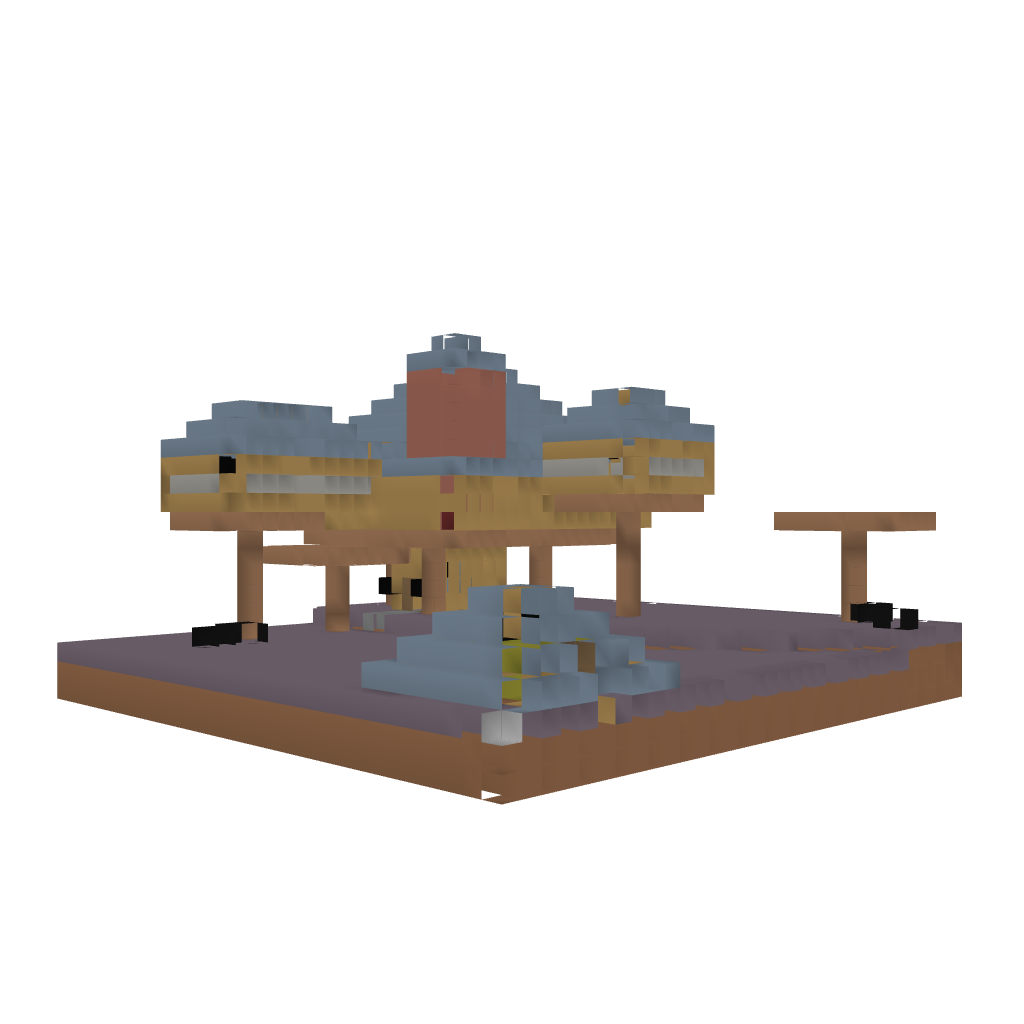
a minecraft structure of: Mushroom house 1